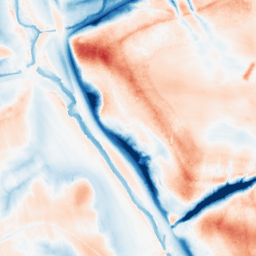
Category: trend_removal
Decomposition family: local_polynomial
Decomposition parameters: window_size: 51
degree: 2
Upsampling method: regularized
Upsampling parameters: scale: 2
lambda_reg: 0.01
Upsampling scale: 2